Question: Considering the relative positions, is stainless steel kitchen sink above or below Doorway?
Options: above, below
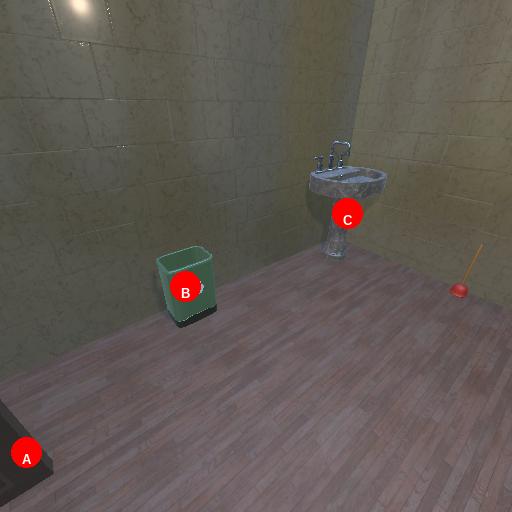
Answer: above